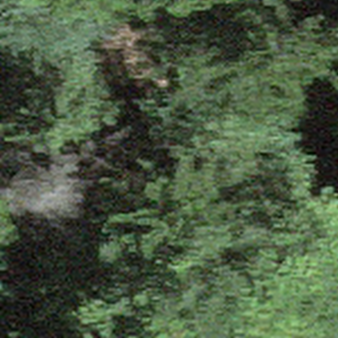
Label: other